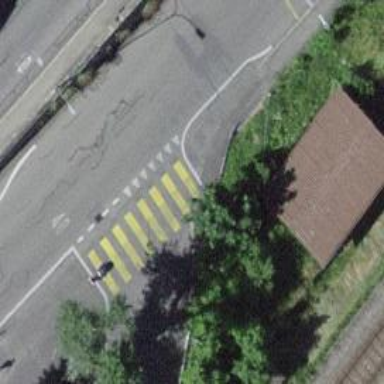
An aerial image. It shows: Marked road crossing with visible markings.